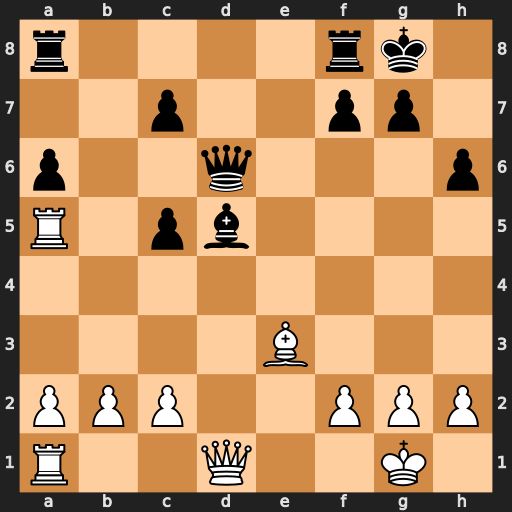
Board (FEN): r4rk1/2p2pp1/p2q3p/R1pb4/8/4B3/PPP2PPP/R2Q2K1
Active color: w
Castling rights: -
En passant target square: -
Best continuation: Bxc5 Qg6 Qxd5